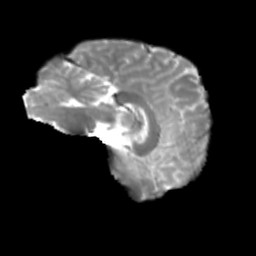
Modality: T2w
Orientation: sagittal
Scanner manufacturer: siemens
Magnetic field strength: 3 T
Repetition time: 4 s
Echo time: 0.0594 s